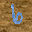
Label: 6